Field crop: maize
Growth stage: 1
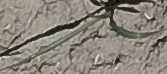
Species: sorghum